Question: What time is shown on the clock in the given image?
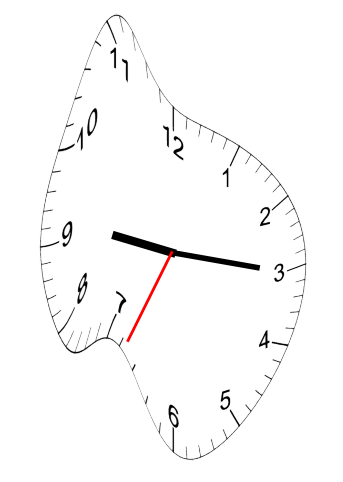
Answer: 09:15:34